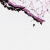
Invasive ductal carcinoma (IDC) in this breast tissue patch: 0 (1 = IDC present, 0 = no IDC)